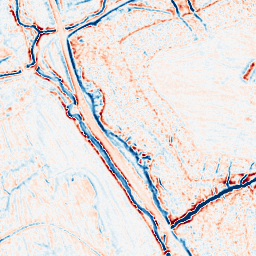
Category: edge_preserving
Decomposition family: bilateral
Decomposition parameters: d: 9
sigma_color: 25
sigma_space: 150
Upsampling method: bilinear
Upsampling parameters: scale: 2
Upsampling scale: 2